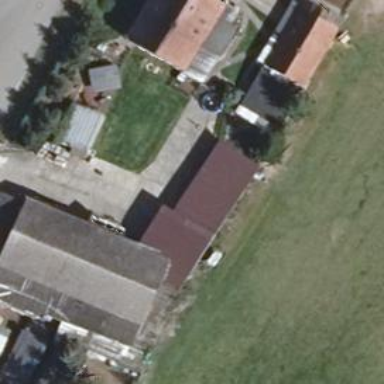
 oriented along the structure. The roof is painted grey."